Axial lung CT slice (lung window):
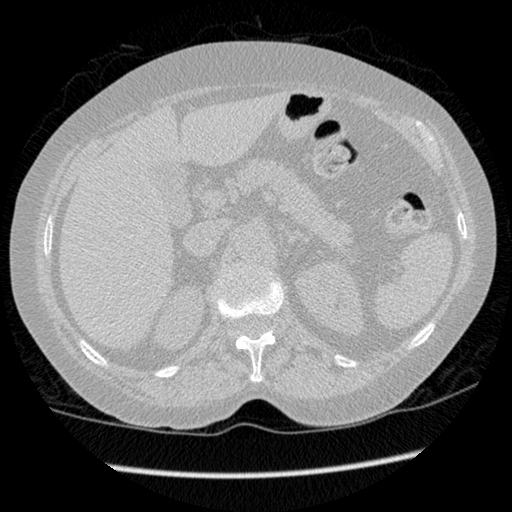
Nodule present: no